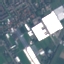
Land use / land cover: Industrial